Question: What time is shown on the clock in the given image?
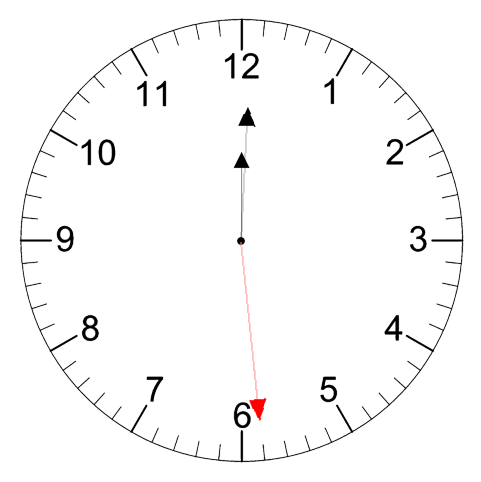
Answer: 12:00:29